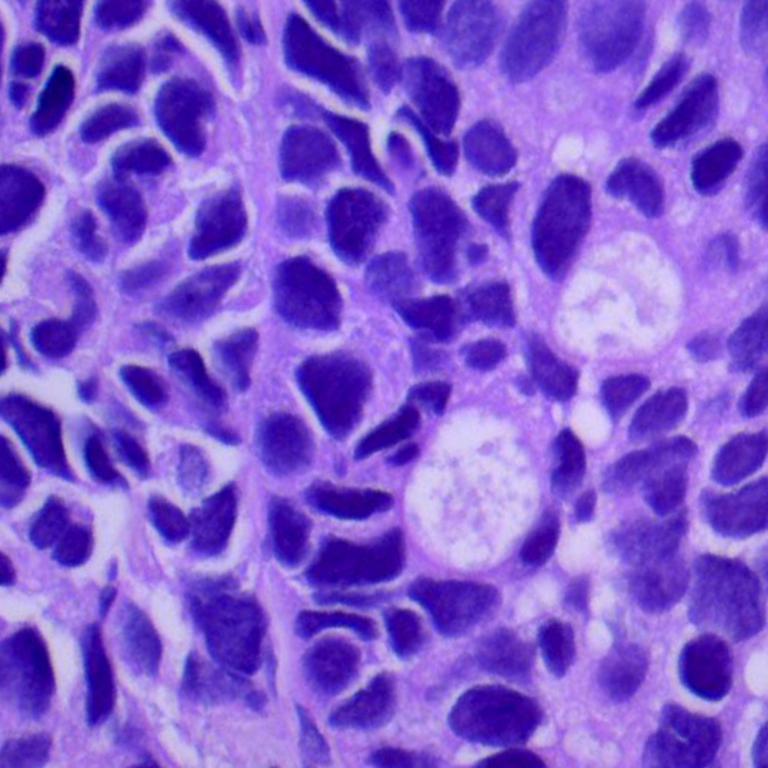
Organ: lung
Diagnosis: adenocarcinomas